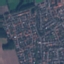
Land use / land cover class: Residential